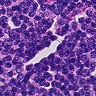
Metastatic tissue present: no